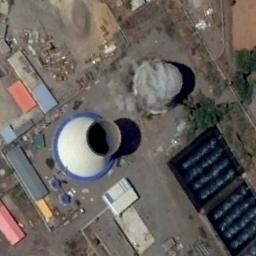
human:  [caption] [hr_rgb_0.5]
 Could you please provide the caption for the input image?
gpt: The thermal power station is on the bare land with white mist above .

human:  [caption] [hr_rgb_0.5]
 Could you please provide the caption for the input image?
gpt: There is a factory building in a thermal power station and a cooling tower .

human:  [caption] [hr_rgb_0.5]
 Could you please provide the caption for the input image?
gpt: Many buildings of different shapes and sizes are beside the thermal power station .

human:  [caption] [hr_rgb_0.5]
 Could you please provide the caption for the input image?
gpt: There is a thermal power station that is emitting smoke between two roads .

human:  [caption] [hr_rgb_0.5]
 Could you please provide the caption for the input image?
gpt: There are some buildings and a chimney on the thermal power station .